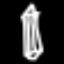
Label: pencil